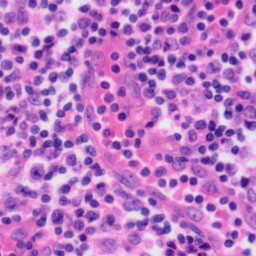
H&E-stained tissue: Tonsil